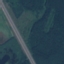
Label: Highway